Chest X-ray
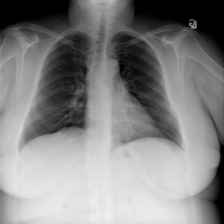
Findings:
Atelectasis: negative
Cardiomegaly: negative
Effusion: negative
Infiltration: negative
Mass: negative
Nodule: negative
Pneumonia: negative
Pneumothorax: negative
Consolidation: negative
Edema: negative
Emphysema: negative
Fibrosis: negative
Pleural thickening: negative
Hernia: negative